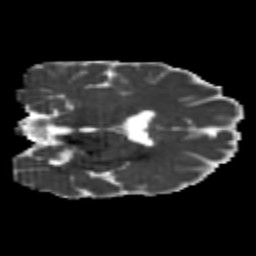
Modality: MD
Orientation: coronal
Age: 26
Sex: male
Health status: healthy
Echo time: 0.074 s